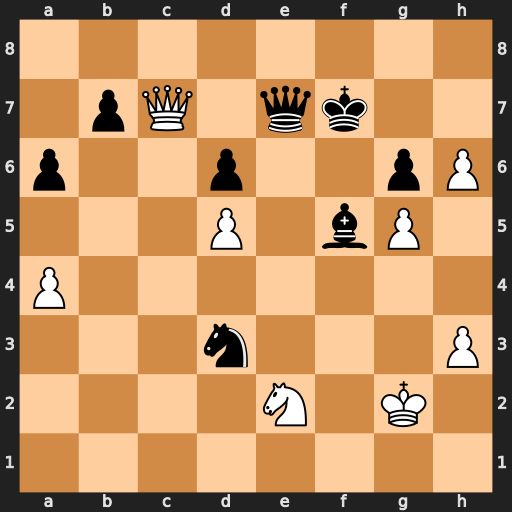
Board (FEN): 8/1pQ1qk2/p2p2pP/3P1bP1/P7/3n3P/4N1K1/8
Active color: w
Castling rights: -
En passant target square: -
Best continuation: Qxe7+ Kxe7 h7